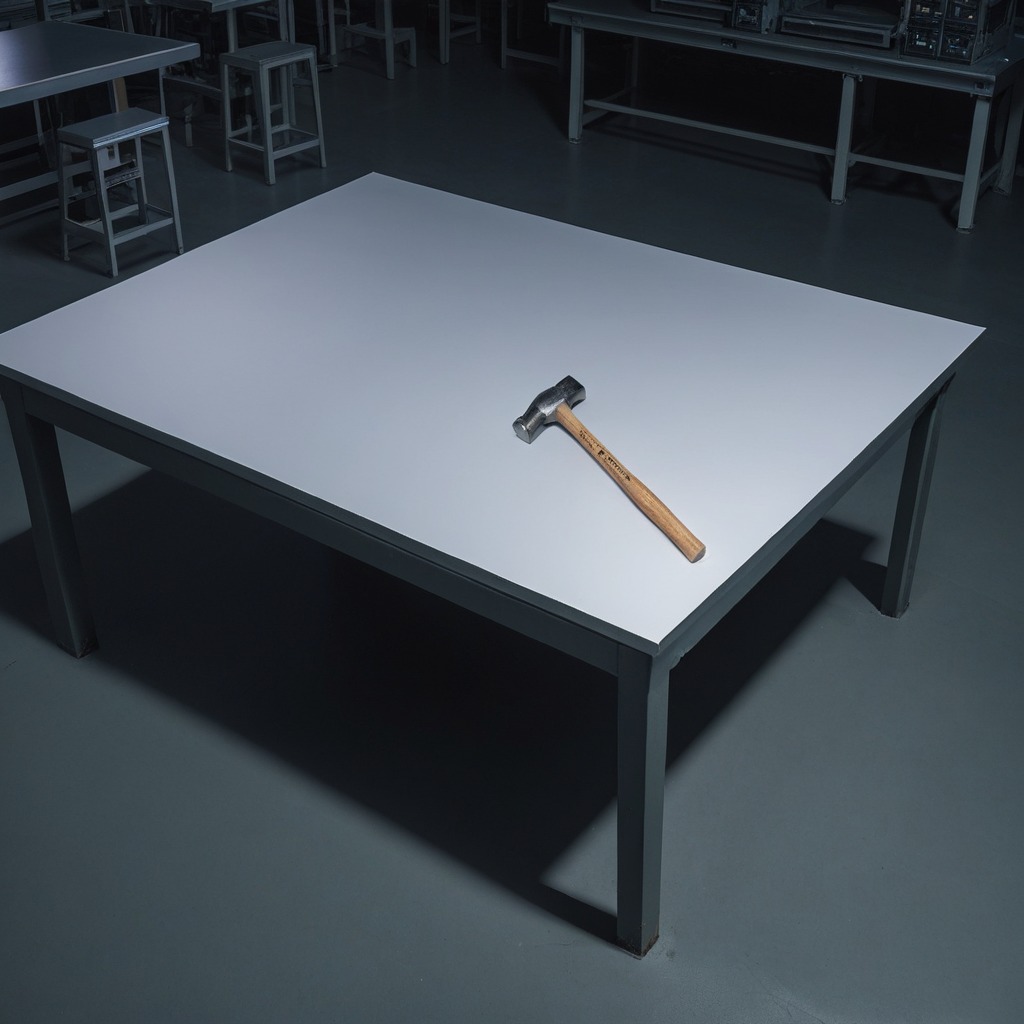
A hammer is lying on a clean empty table in the evening soft directional lighting on the tabletop realistic grain studio-quality clarity centered framing